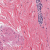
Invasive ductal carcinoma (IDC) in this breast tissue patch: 0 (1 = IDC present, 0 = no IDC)